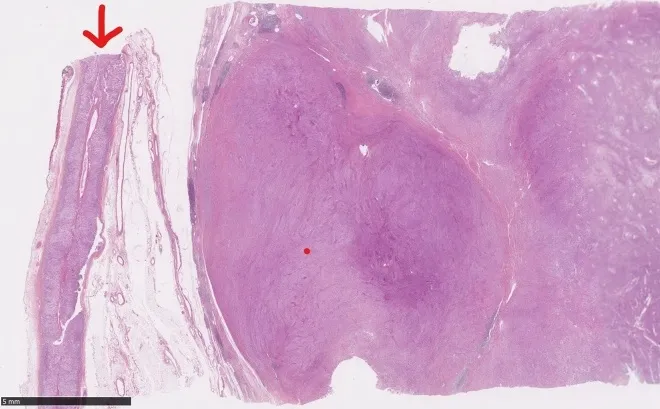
The tumor compressing and reducing the adrenal gland (red arrow) which is laminated but intact without histological abnormalities.
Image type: pathology (h&e)